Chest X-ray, PA view. Patient: 57 years old, sex M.
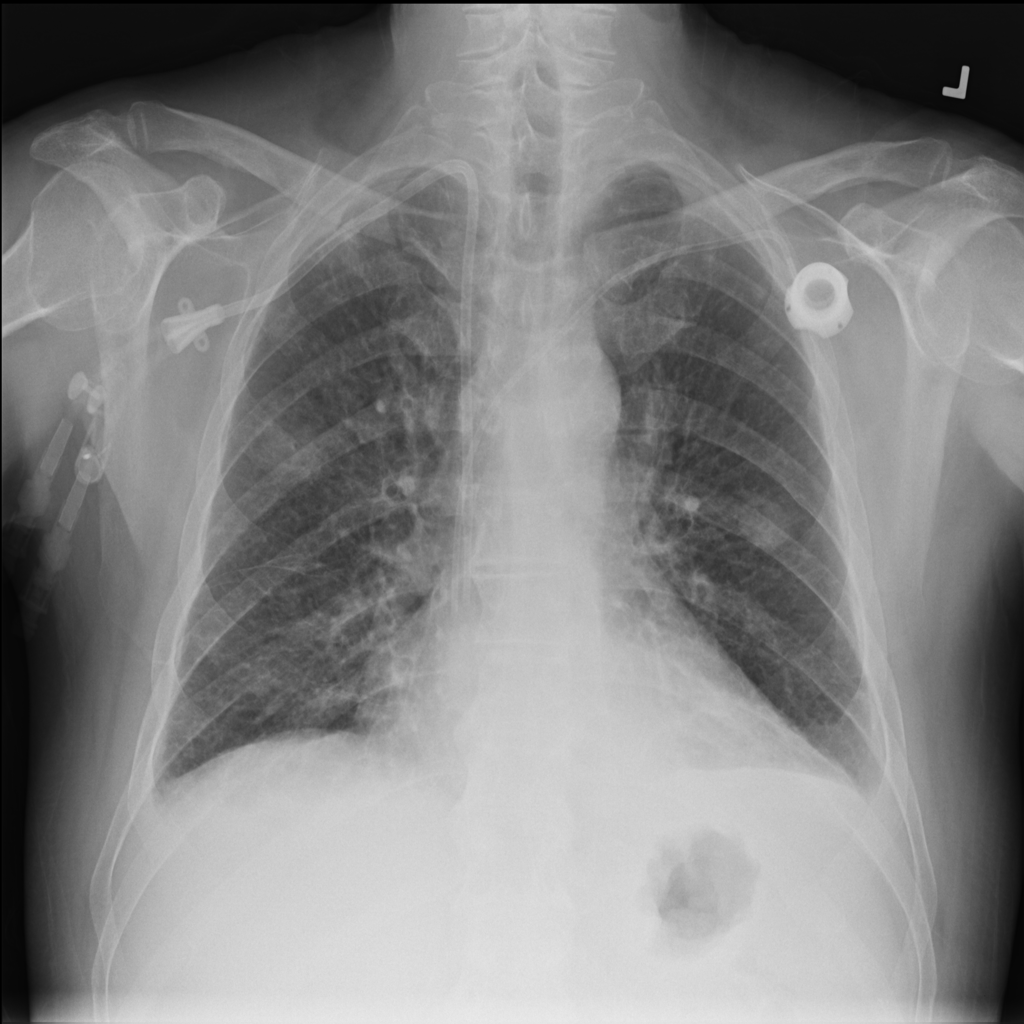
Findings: Nodule